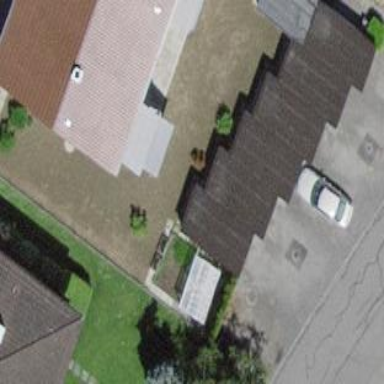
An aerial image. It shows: Flat-roofed garage.